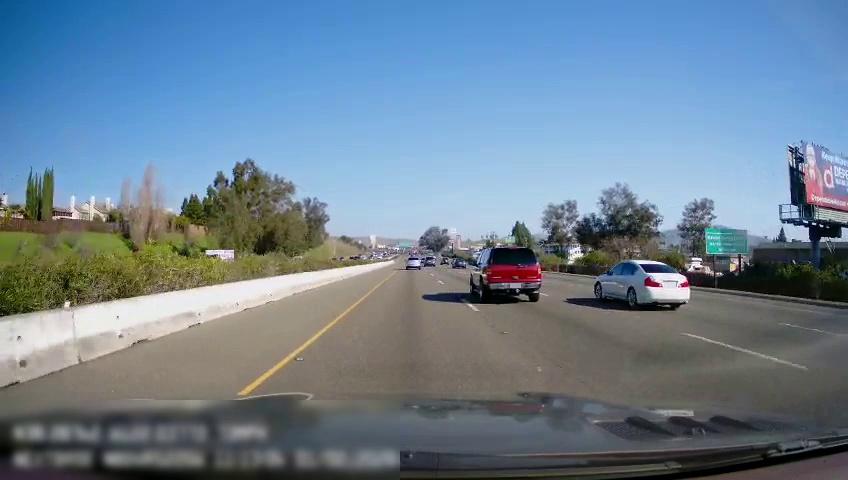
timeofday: Day
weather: Sunny
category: Drivable Space
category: Drivable Space
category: Vehicles | Truck
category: Vehicles | Car
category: Vehicles | Car
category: Vehicles | Car
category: Vehicles | SUV
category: Vehicles | SUV
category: Lanes | Alternate Lane
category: Lanes | Current Lane
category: Lanes | Current Lane
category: Lanes | Alternate Lane
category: Traffic | Signs